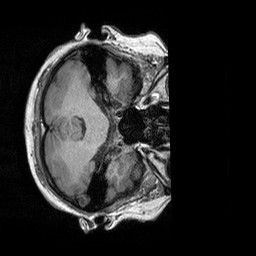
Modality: T1w
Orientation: axial
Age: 63
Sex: female
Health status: healthy
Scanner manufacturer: siemens
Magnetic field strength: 3 T
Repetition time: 2.3 s
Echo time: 0.00303 s